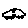
Label: car